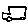
Label: car